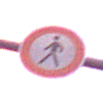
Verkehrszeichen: VerbotFussgaenger
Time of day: SunriseSunset
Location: Outdoor (Urban)
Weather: PartlyCloudy
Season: NotSpecified
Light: Natural